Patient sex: M
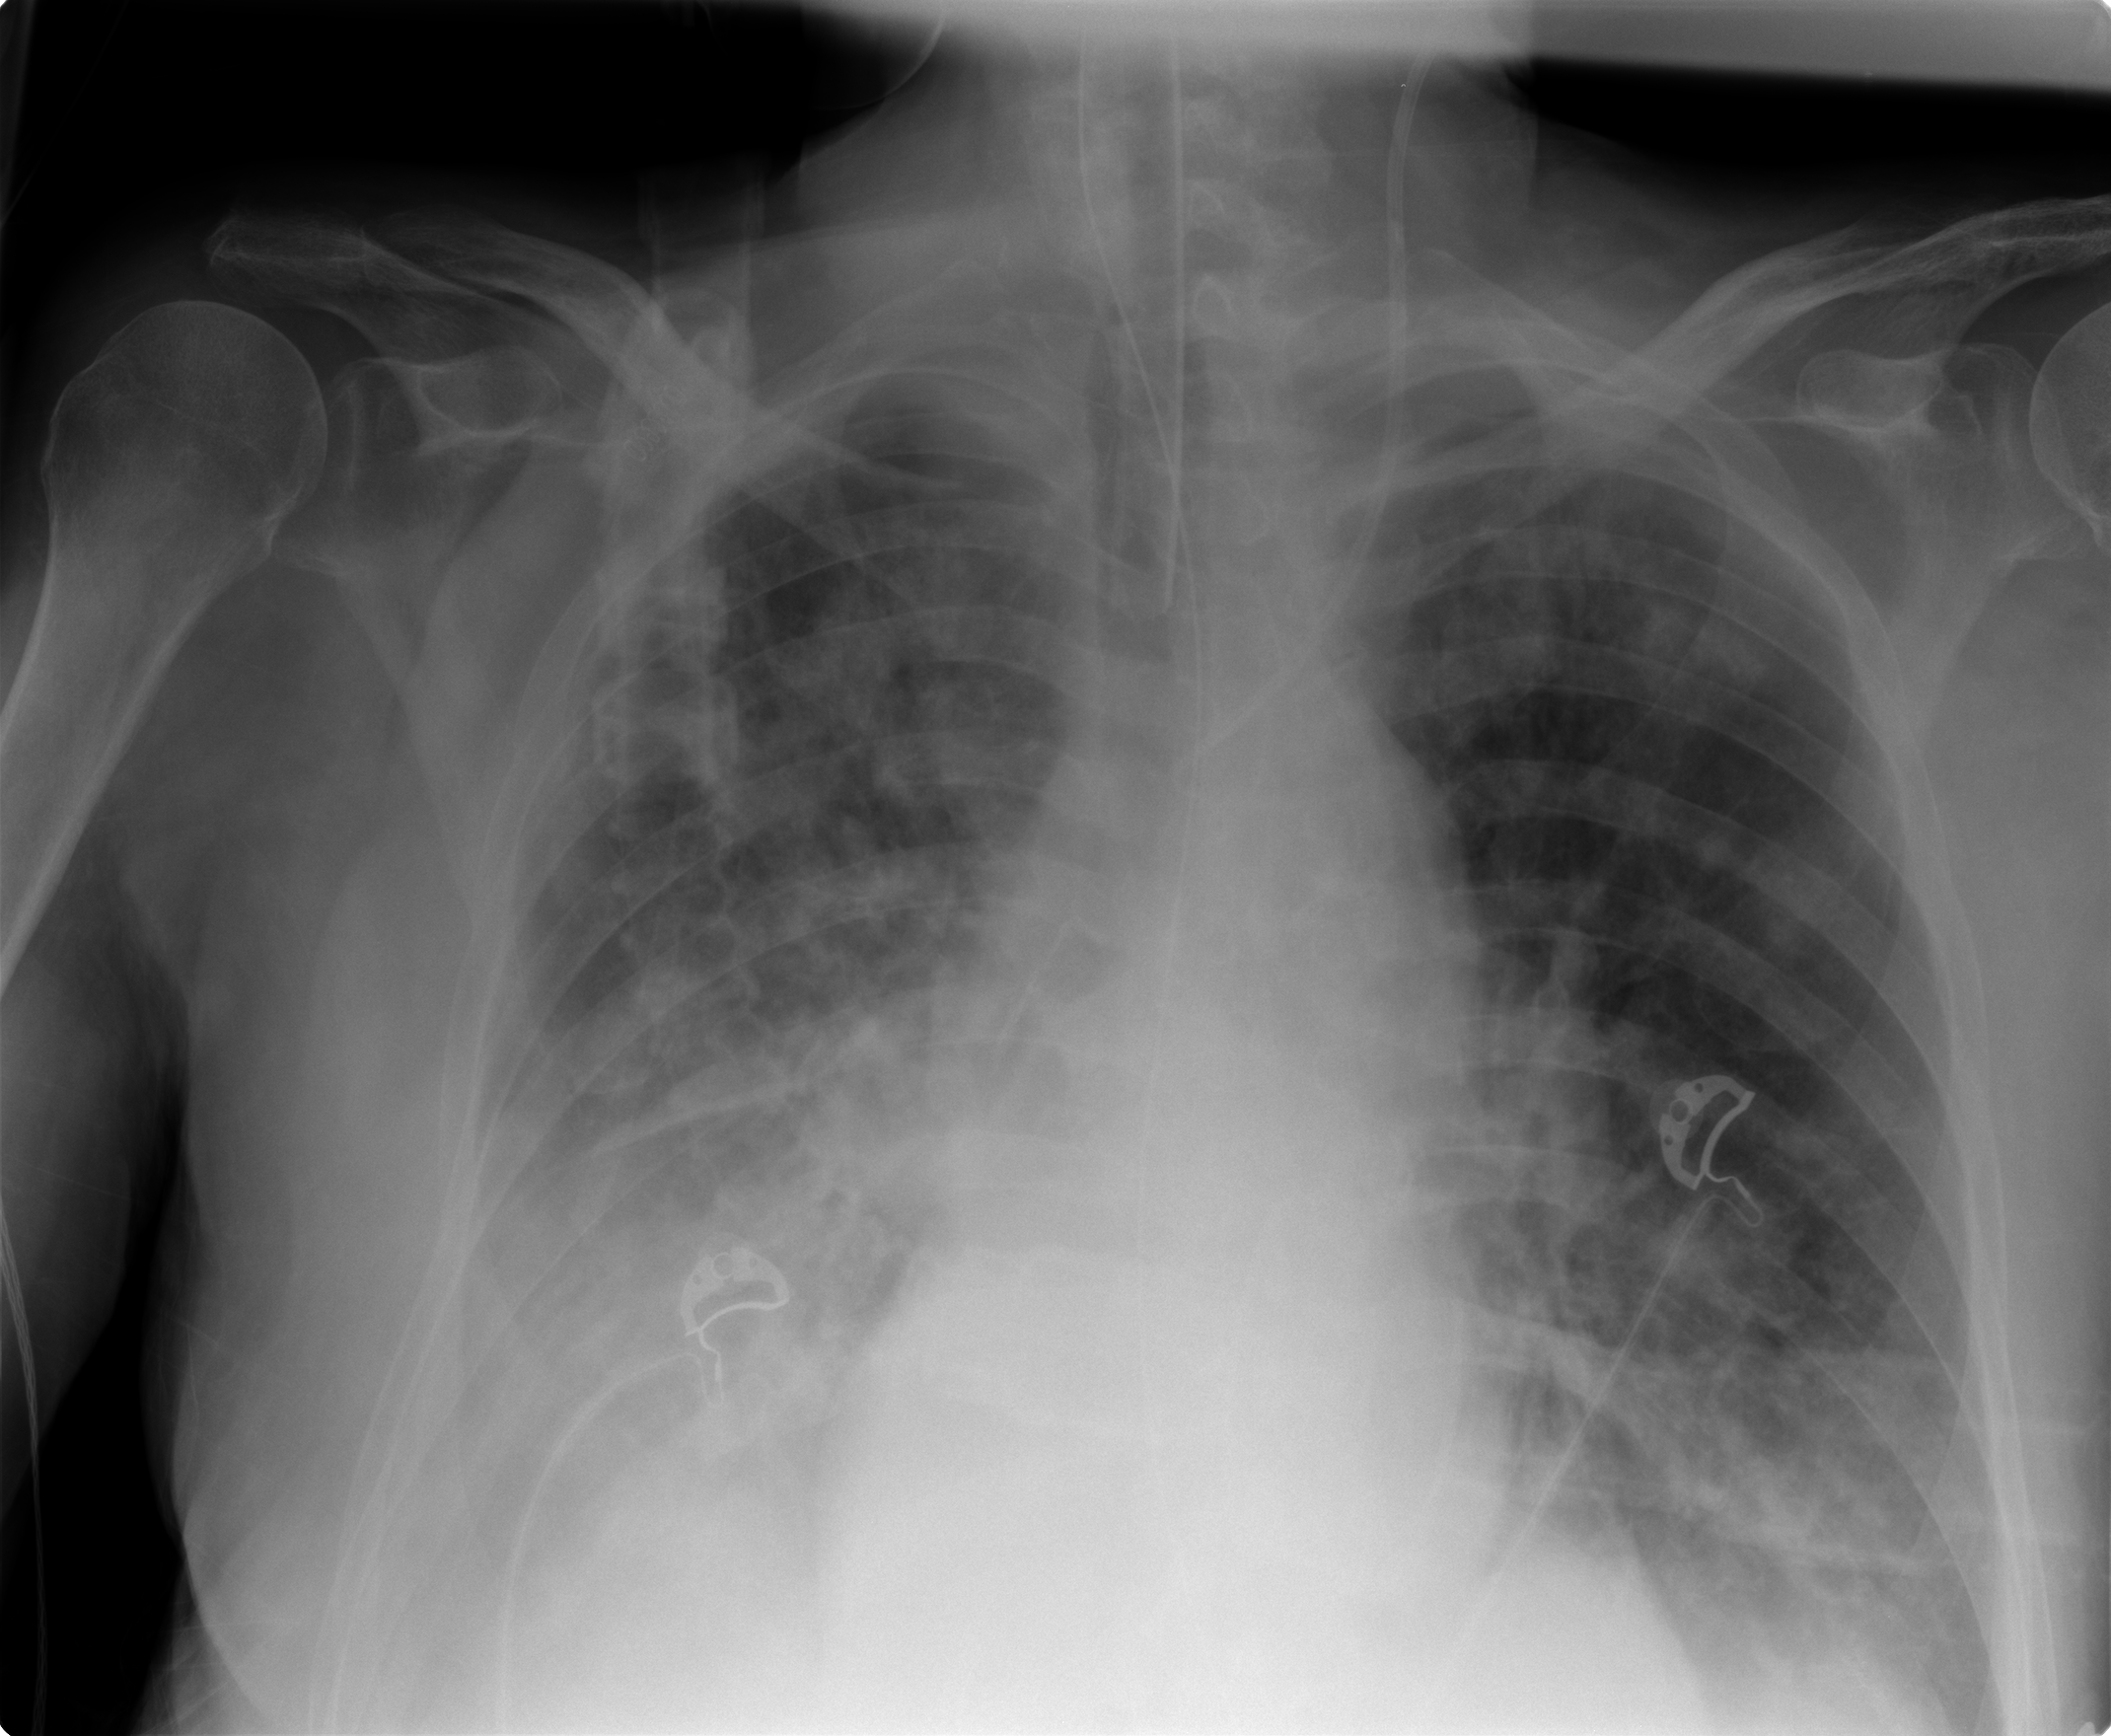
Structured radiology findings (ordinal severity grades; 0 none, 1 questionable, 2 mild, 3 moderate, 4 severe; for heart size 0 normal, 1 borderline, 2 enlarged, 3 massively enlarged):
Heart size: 1
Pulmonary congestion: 3
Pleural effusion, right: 3
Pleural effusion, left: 3
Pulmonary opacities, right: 3
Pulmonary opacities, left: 2
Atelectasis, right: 2
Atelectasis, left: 2